Current action and preconditions to check: path_clear

Your task: For each precondition in the list above, predict whether it will hold at this action.

Consider the current scene as observed from the mobile robot's camera, and analyze the predicted future states of all dynamic agents (e.g., people, animals, vehicles, or any moving entities) within the NEXT SECOND.

IMPORTANT: Only answer "very likely" if you are absolutely certain—based on strong, clear evidence—that a dynamic agent will violate the precondition in the predicted future state. Do NOT answer "very likely" for unlikely, ambiguous, or low-probability risks.

Ask yourself for each precondition: Is there a high probability, with clear and convincing evidence, that the predicted future states of any dynamic agent will interfere with the predicted future state of the currently executing action within the NEXT SECOND, causing that precondition to fail?

Assess the risk level based on these predictions. Use "likely" or "very likely" if motions create a clear risk of interference.

Use "neutral" or "improbable" if agents are nearby but their predicted paths are clearly diverging or non-conflicting.

Failure Risk Categories: "very improbable", "improbable", "neutral", "likely", "very likely"

Answer Format: Output ONLY the probability_of_failure value from these categories: "very improbable", "improbable", "neutral", "likely", "very likely"

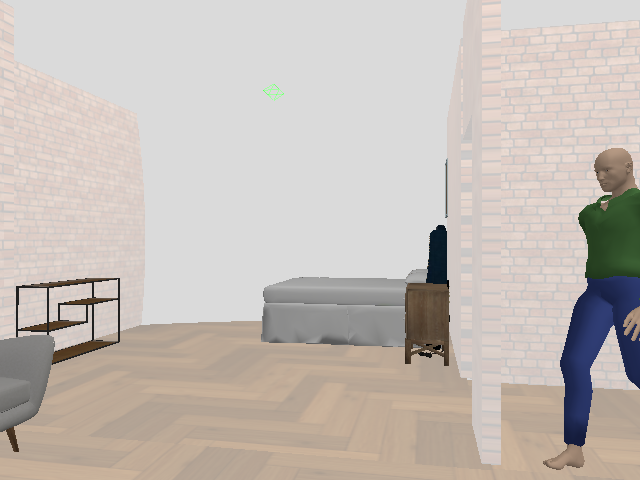

Answer: neutral